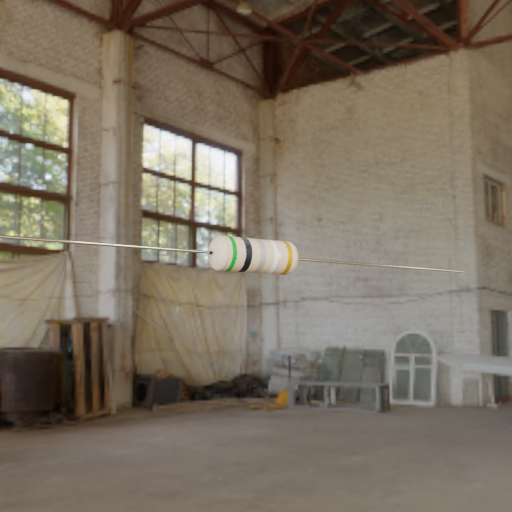
Resistor colour bands (in order): green, black, silver, white, gold